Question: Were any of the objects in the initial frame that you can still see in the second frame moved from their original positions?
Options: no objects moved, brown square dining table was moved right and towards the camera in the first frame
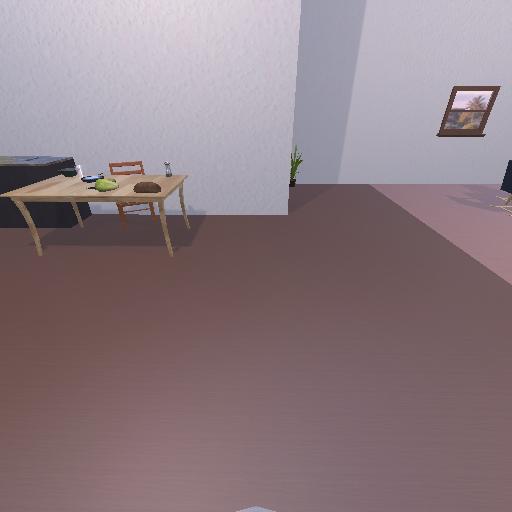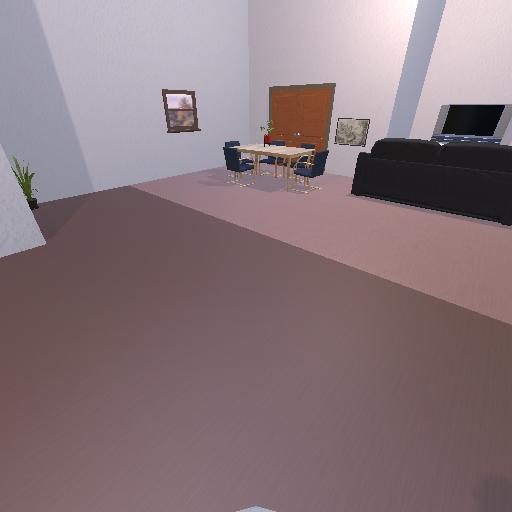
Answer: no objects moved